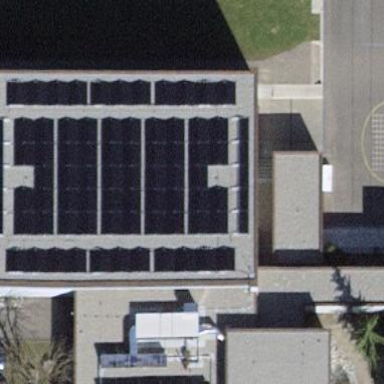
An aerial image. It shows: Solar power generator utilizing photovoltaic technology with solar photovoltaic panels.